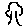
Label: tree